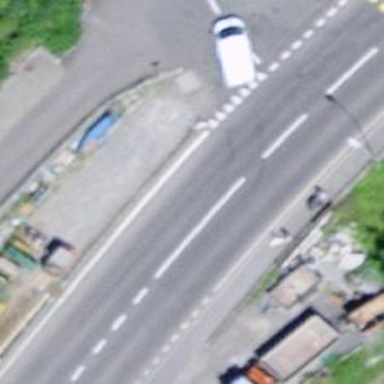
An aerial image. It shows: Bus stop along the road.